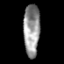
Tissue: prostate
Cell type: T cells
Senescence score: 0.7498
Nuclear area (px): 833
Mean DAPI intensity: 149.748